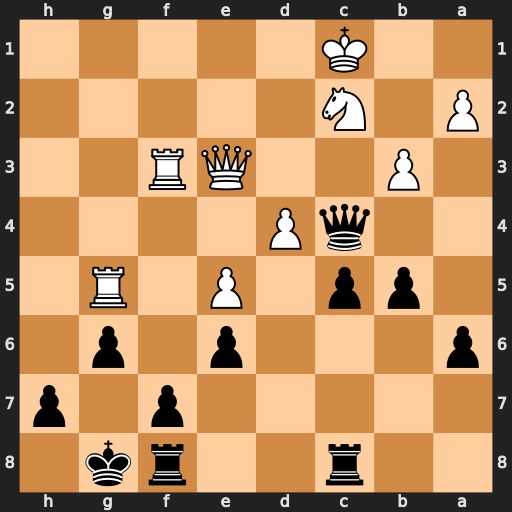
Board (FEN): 2r2rk1/5p1p/p3p1p1/1pp1P1R1/2qP4/1P2QR2/P1N5/2K5
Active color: b
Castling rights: -
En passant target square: -
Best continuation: Qxc2+ Kxc2 cxd4+ Kb2 dxe3